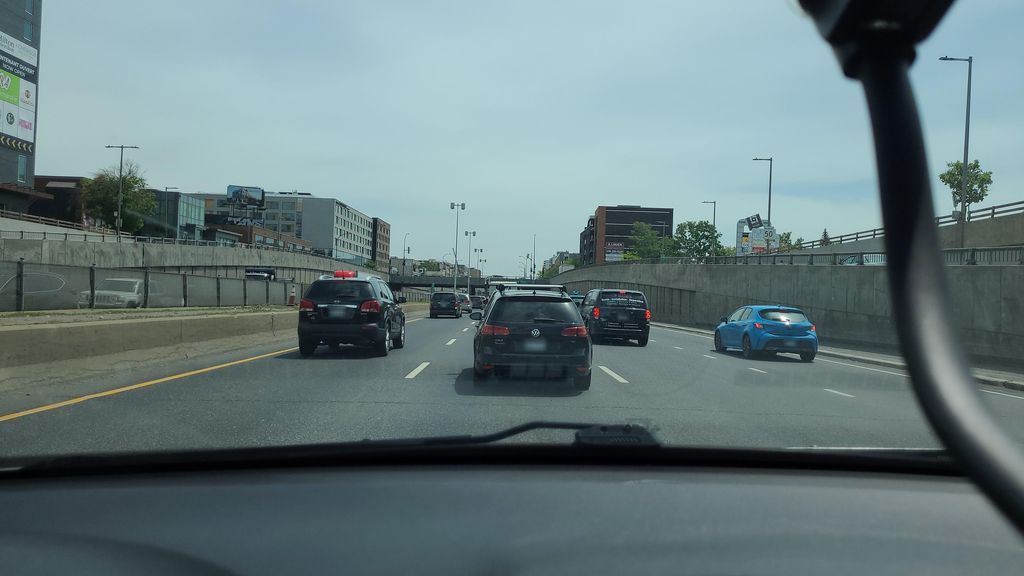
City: montreal